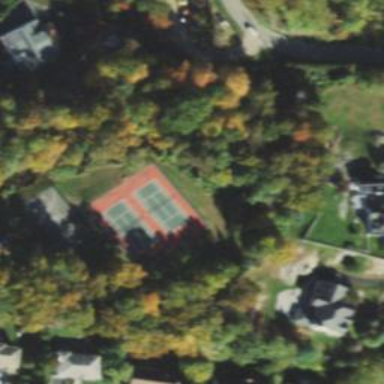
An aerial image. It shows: Tennis court in leisure pitch.